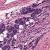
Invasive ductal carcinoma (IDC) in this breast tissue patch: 0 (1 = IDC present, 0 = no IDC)